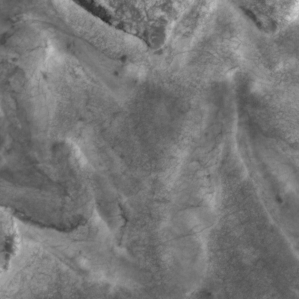
Label: non_frost